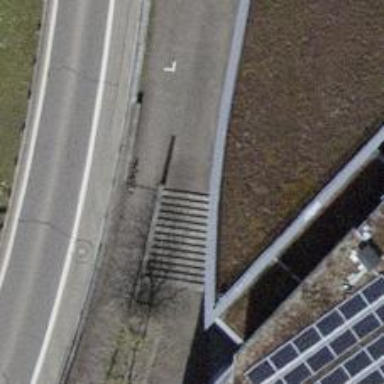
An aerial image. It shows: Set of steps on the road.